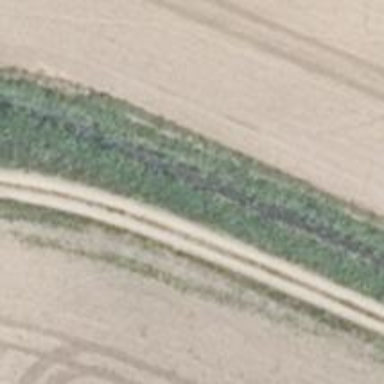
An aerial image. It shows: Track road with grade3 tracktype.